Interaction volume radius: 5 \u00c5
Interaction volume height: 15 \u00c5
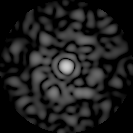
Disorder parameter: 0.8304